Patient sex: M
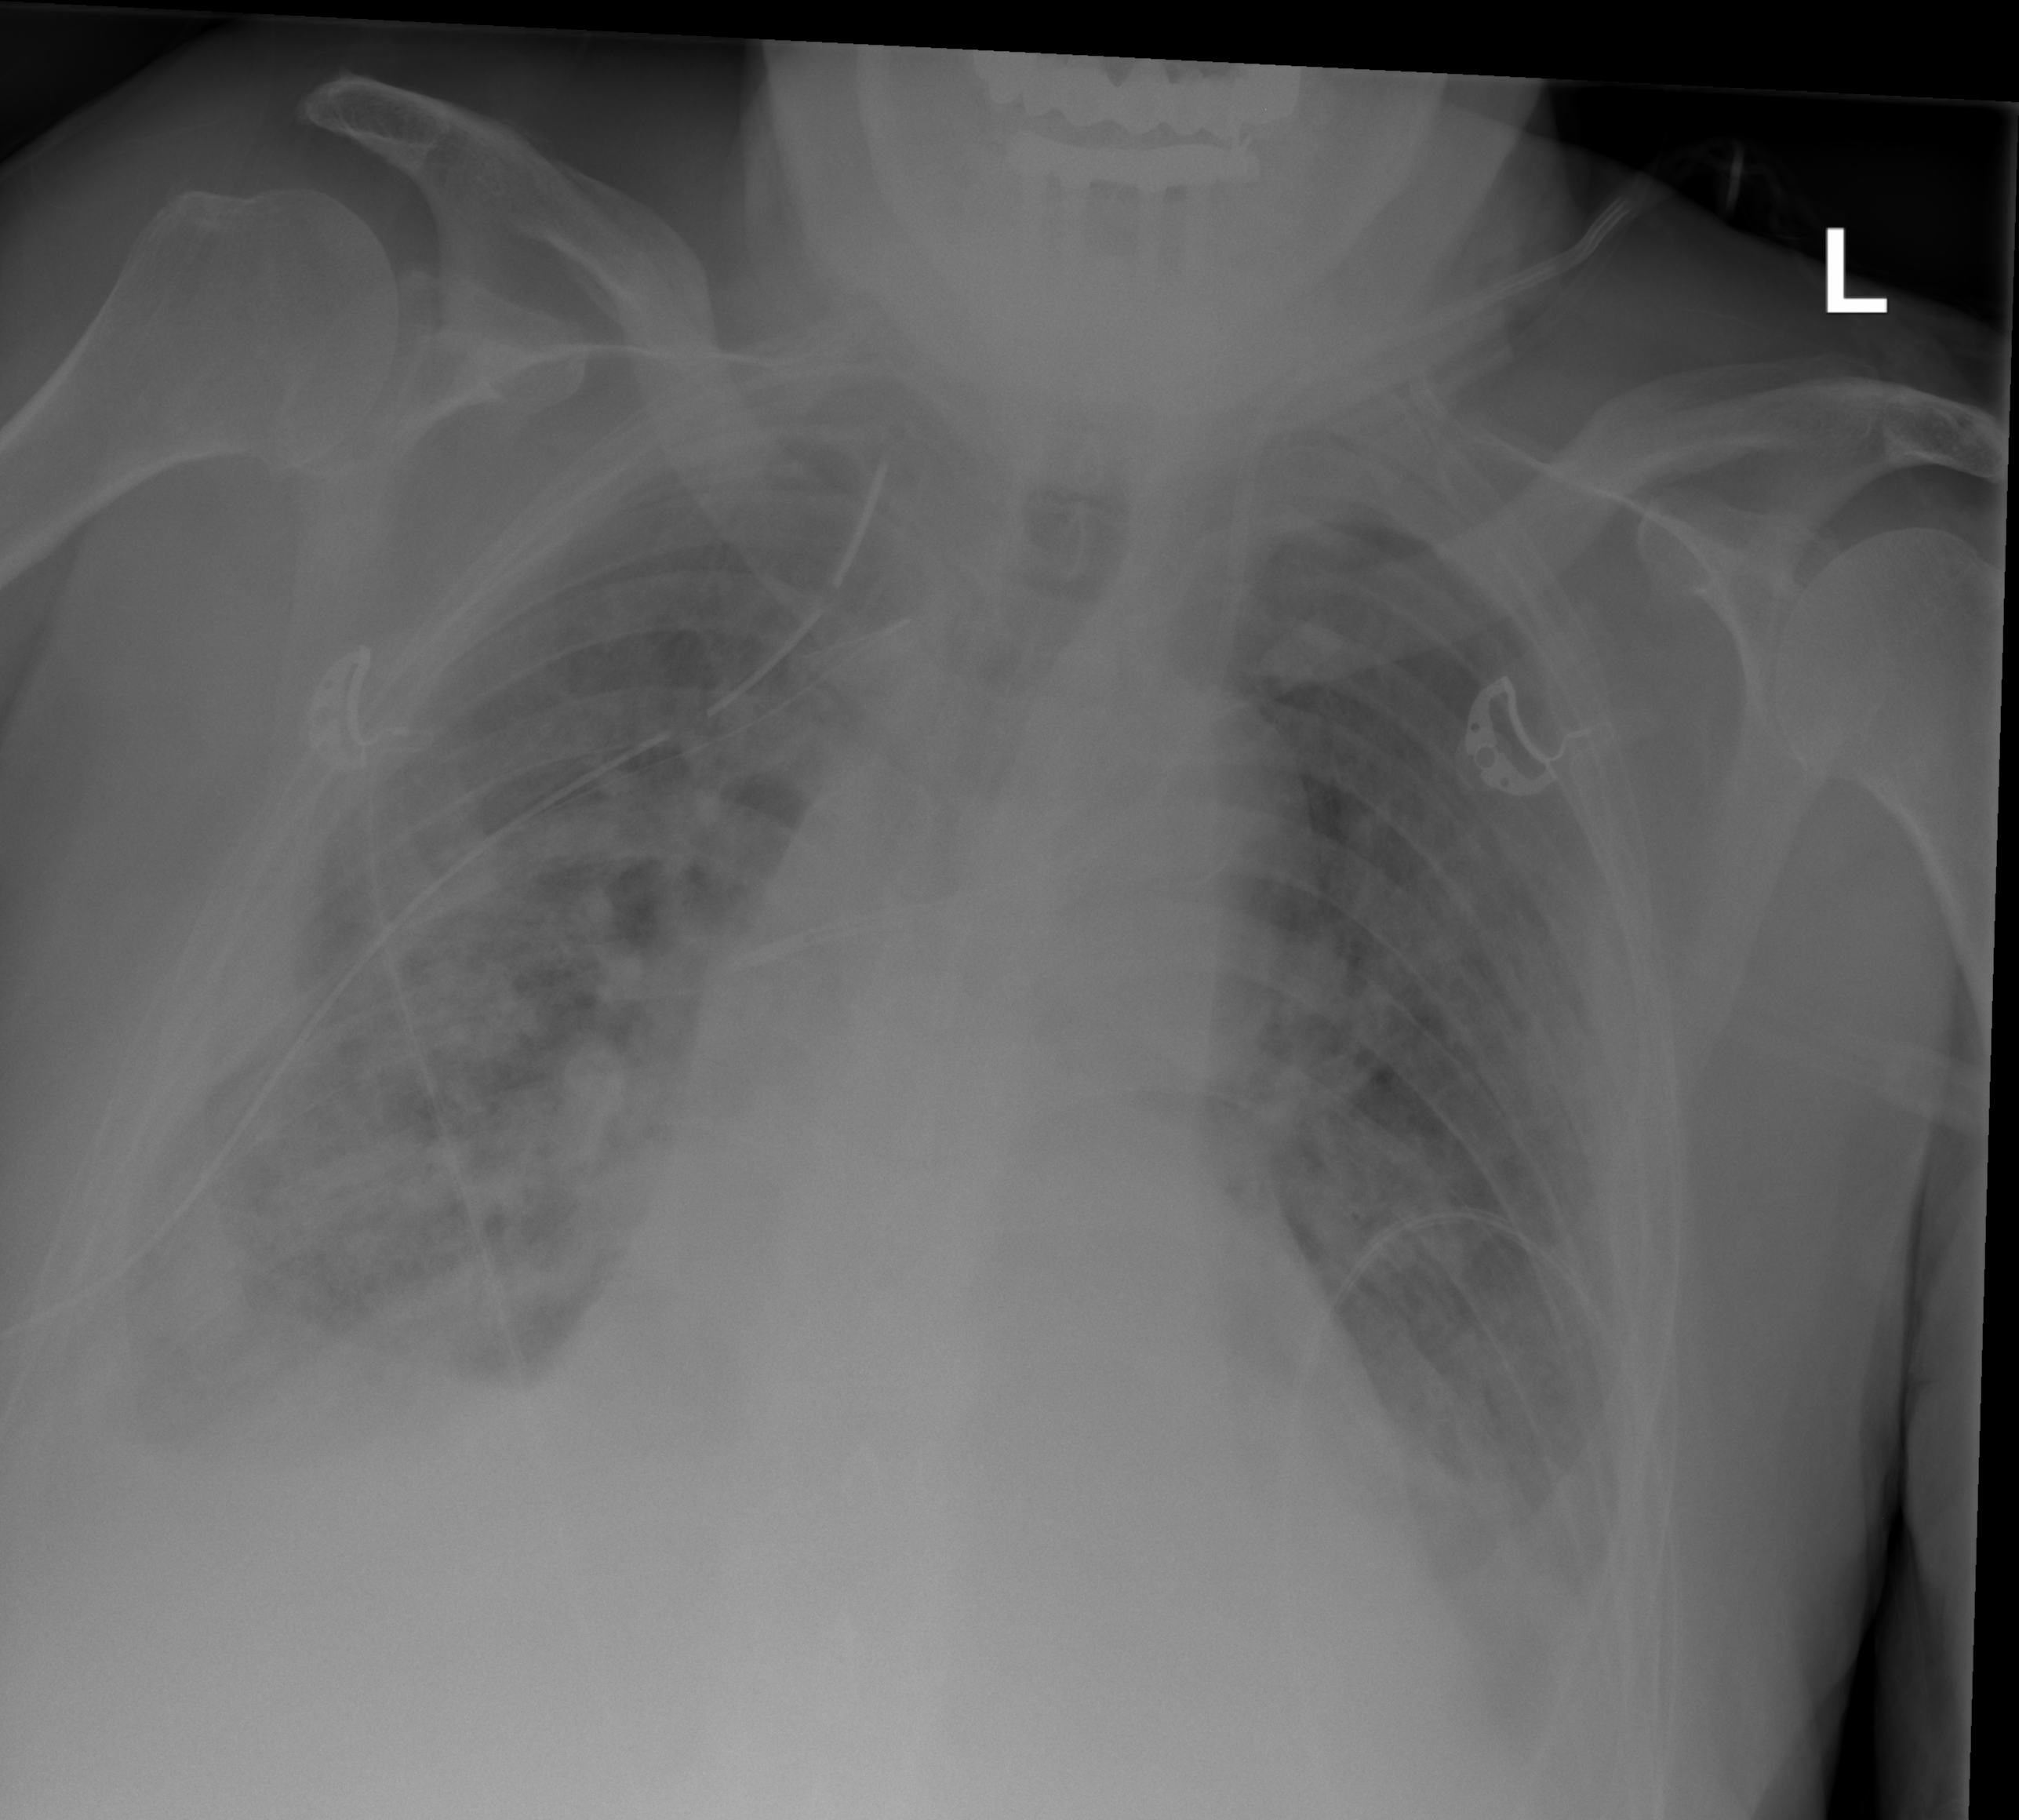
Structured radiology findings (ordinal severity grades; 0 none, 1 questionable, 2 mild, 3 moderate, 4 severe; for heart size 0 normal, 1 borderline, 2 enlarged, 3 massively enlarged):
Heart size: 2
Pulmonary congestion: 2
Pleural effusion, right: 2
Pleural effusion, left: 2
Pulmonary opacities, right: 3
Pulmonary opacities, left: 2
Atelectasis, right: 2
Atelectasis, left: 2